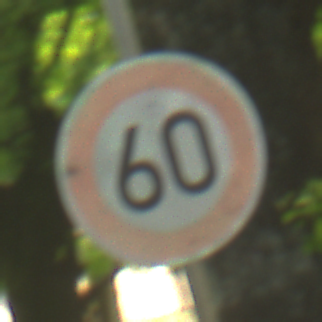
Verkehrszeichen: Geschwindigkeit60
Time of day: MorningAfternoon
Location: Outdoor (RoadRail)
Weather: Clear
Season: NotSpecified
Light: Natural